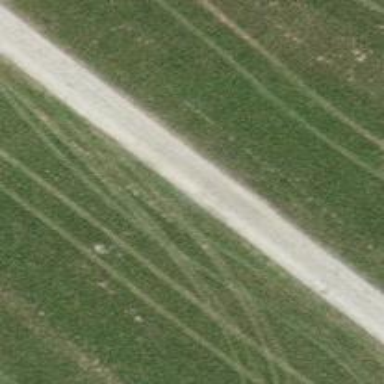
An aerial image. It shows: Gravel track road.